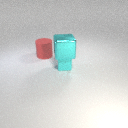
small cyan rubber cube in front of large red rubber cylinder